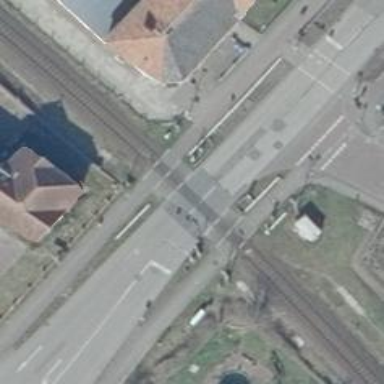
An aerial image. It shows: Railway crossing with full traffic signals.